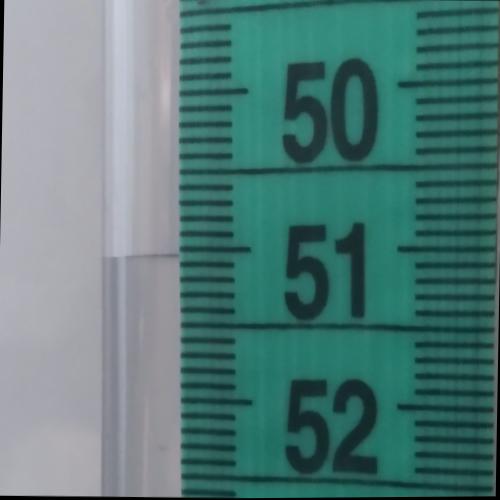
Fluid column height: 51.0 cm